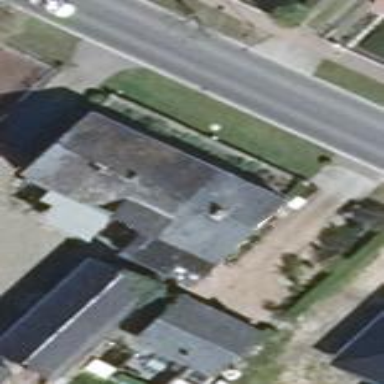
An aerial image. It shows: Building with gabled roof. The roof orientation is along the structure.